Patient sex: M
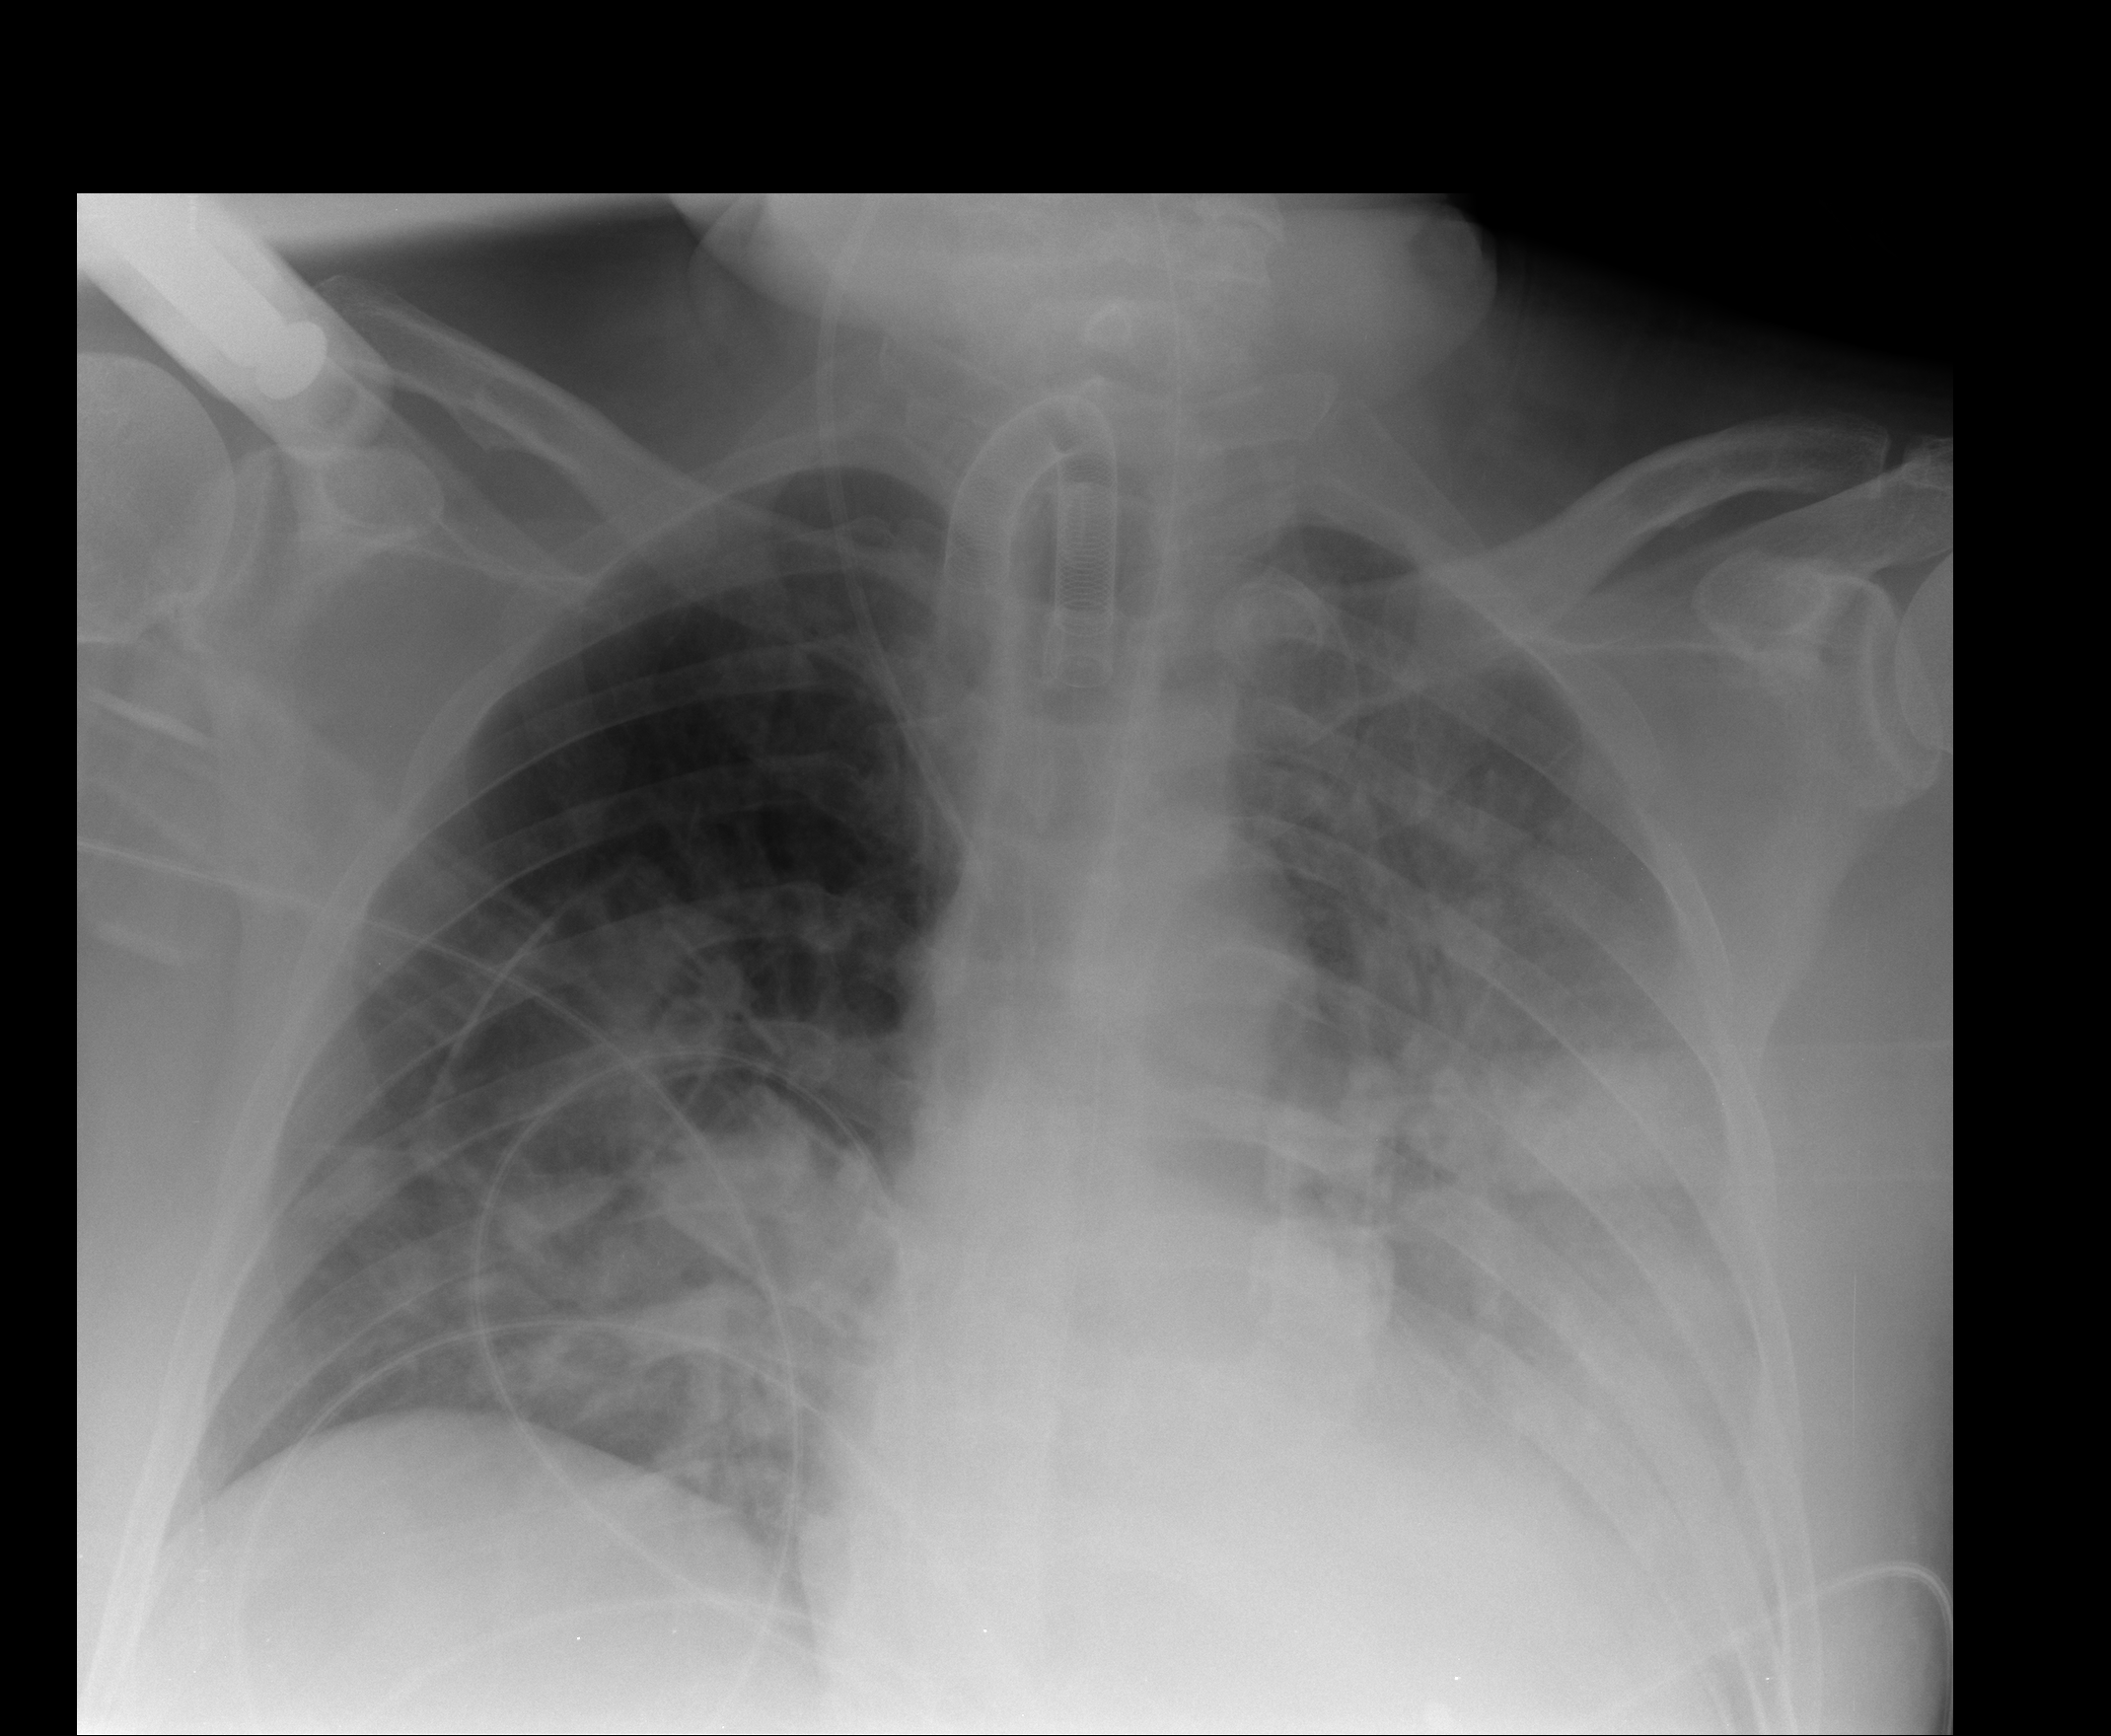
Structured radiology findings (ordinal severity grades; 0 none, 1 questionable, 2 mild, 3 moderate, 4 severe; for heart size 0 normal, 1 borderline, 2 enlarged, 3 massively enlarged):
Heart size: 1
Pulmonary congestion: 2
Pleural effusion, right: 0
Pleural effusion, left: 4
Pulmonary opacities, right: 2
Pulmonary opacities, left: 3
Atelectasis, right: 2
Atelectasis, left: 3